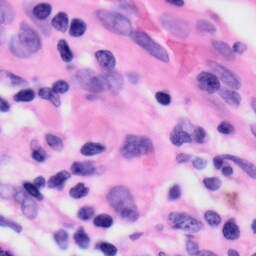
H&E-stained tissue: Skin